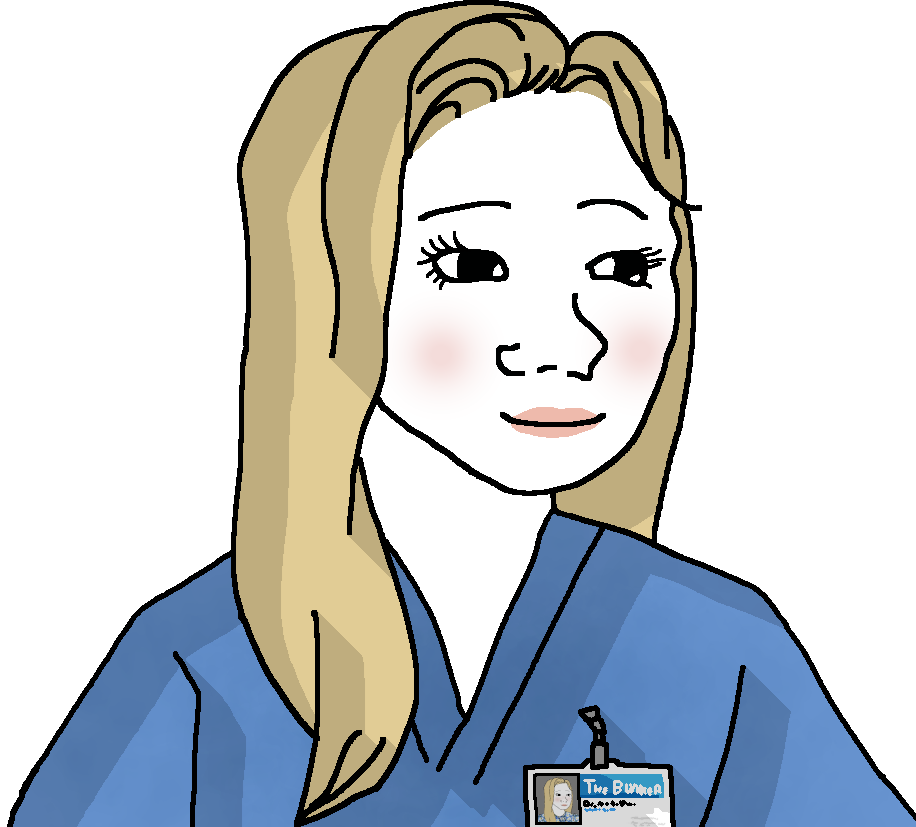
Label: 5_Trad_Wife